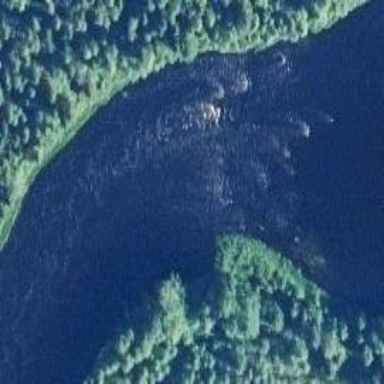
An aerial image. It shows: Rapids in the waterway.